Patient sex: M
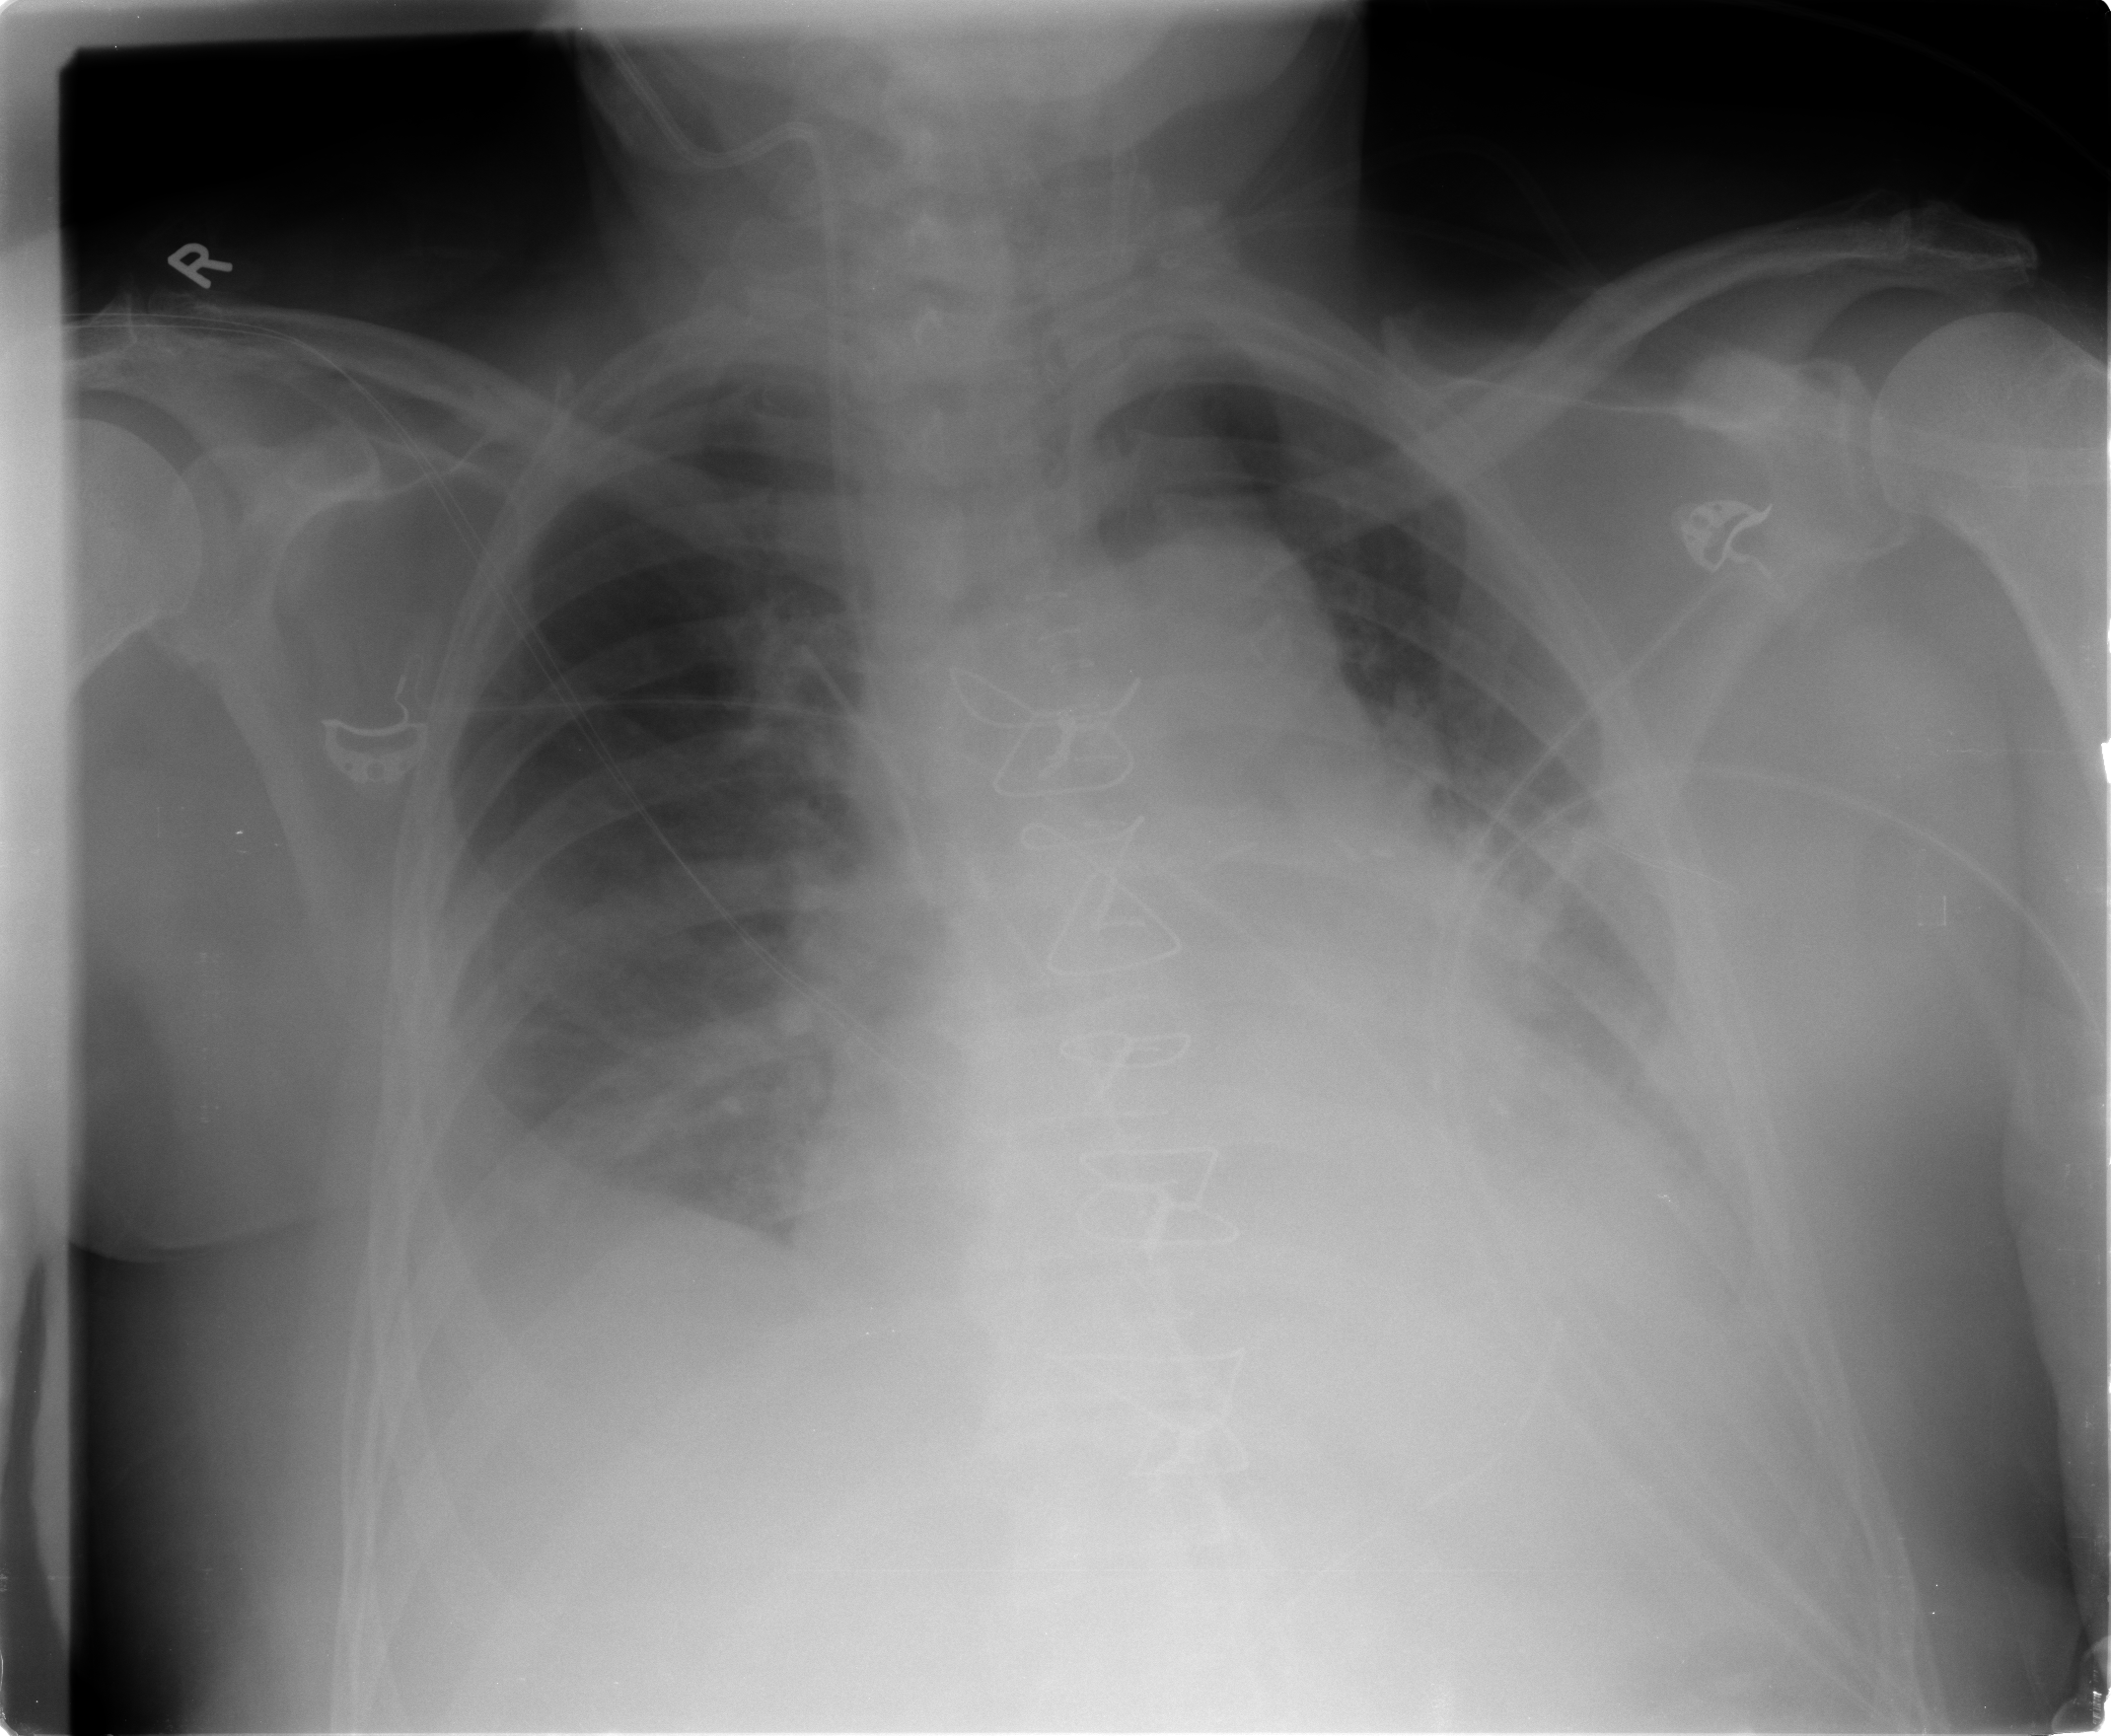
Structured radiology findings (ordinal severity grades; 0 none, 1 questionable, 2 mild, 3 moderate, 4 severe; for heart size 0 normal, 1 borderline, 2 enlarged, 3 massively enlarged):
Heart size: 2
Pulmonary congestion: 2
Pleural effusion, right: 2
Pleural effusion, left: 2
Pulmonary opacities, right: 0
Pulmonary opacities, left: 1
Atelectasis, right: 2
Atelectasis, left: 2